Question: Using Angular UI Bootstrap, how do we build vertical-stacked tabs that is left-aligned to the tab content which looks like this?

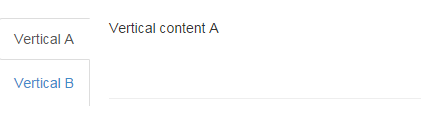
Answer: In order to implement those tabs, we need to do a couple of things.
1. Add 'tabs-left' css class to angular ui bootstrap tabs as referenced from https://github.com/angular-ui/bootstrap/issues/102 <tabset class="tabs-left">
<tab heading="Vertical A">Vertical content A</tab>
<tab heading="Vertical B">Vertical content B</tab>
</tabset>
2. Add the custom css as answered from Stacked Tabs in Bootstrap 3 .tabs-below > .nav-tabs,
.tabs-right > .nav-tabs,
.tabs-left > .nav-tabs {
border-bottom: 0;
}
.tab-content > .tab-pane,
.pill-content > .pill-pane {
display: none;
}
.tab-content > .active,
.pill-content > .active {
display: block;
}
.tabs-below > .nav-tabs {
border-top: 1px solid #ddd;
}
.tabs-below > .nav-tabs > li {
margin-top: -1px;
margin-bottom: 0;
}
.tabs-below > .nav-tabs > li > a {
-webkit-border-radius: 0 0 4px 4px;
-moz-border-radius: 0 0 4px 4px;
border-radius: 0 0 4px 4px;
}
.tabs-below > .nav-tabs > li > a:hover,
.tabs-below > .nav-tabs > li > a:focus {
border-top-color: #ddd;
border-bottom-color: transparent;
}
.tabs-below > .nav-tabs > .active > a,
.tabs-below > .nav-tabs > .active > a:hover,
.tabs-below > .nav-tabs > .active > a:focus {
border-color: transparent #ddd #ddd #ddd;
}
.tabs-left > .nav-tabs > li,
.tabs-right > .nav-tabs > li {
float: none;
}
.tabs-left > .nav-tabs > li > a,
.tabs-right > .nav-tabs > li > a {
min-width: 74px;
margin-right: 0;
margin-bottom: 3px;
}
.tabs-left > .nav-tabs {
float: left;
margin-right: 19px;
border-right: 1px solid #ddd;
}
.tabs-left > .nav-tabs > li > a {
margin-right: -1px;
-webkit-border-radius: 4px 0 0 4px;
-moz-border-radius: 4px 0 0 4px;
border-radius: 4px 0 0 4px;
}
.tabs-left > .nav-tabs > li > a:hover,
.tabs-left > .nav-tabs > li > a:focus {
border-color: #eeeeee #dddddd #eeeeee #eeeeee;
}
.tabs-left > .nav-tabs .active > a,
.tabs-left > .nav-tabs .active > a:hover,
.tabs-left > .nav-tabs .active > a:focus {
border-color: #ddd transparent #ddd #ddd;
*border-right-color: #ffffff;
}
.tabs-right > .nav-tabs {
float: right;
margin-left: 19px;
border-left: 1px solid #ddd;
}
.tabs-right > .nav-tabs > li > a {
margin-left: -1px;
-webkit-border-radius: 0 4px 4px 0;
-moz-border-radius: 0 4px 4px 0;
border-radius: 0 4px 4px 0;
}
.tabs-right > .nav-tabs > li > a:hover,
.tabs-right > .nav-tabs > li > a:focus {
border-color: #eeeeee #eeeeee #eeeeee #dddddd;
}
.tabs-right > .nav-tabs .active > a,
.tabs-right > .nav-tabs .active > a:hover,
.tabs-right > .nav-tabs .active > a:focus {
border-color: #ddd #ddd #ddd transparent;
*border-left-color: #ffffff;
}